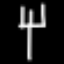
Label: fork